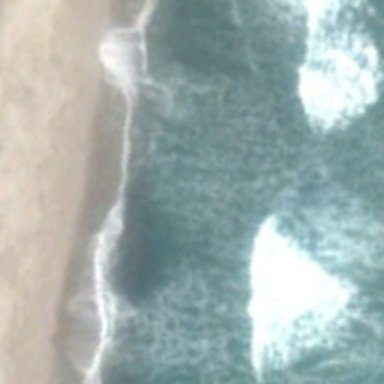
Yellow beach is near a piece of green ocean with several white waves .